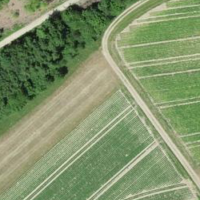
EUNIS habitat code: 52
Species observed at this site:
Scilla bifolia